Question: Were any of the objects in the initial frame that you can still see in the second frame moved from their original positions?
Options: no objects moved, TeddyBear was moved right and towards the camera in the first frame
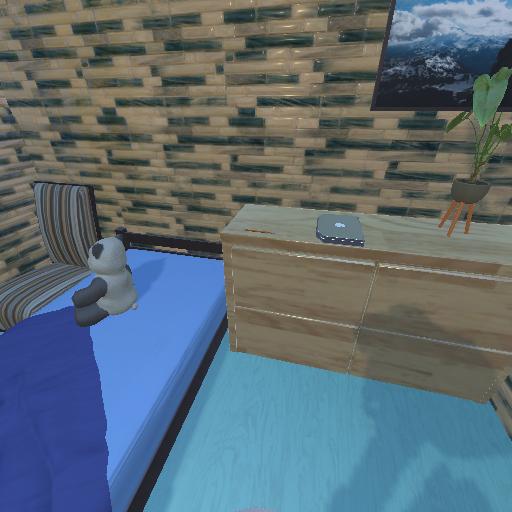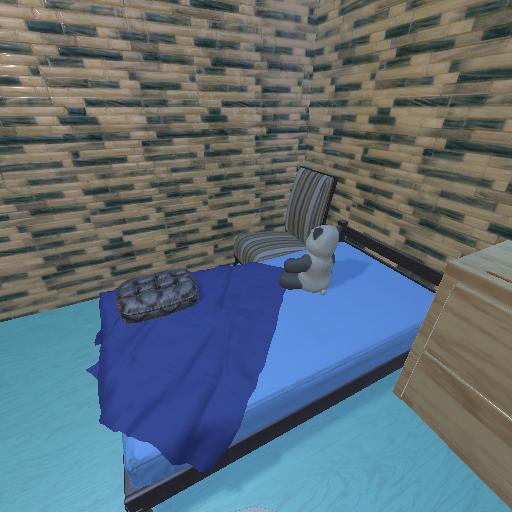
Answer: no objects moved